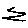
Label: zigzag